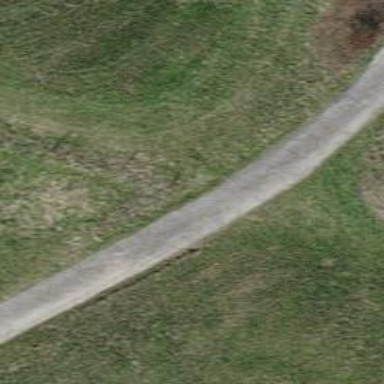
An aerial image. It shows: Paved track with grade1 tracktype.